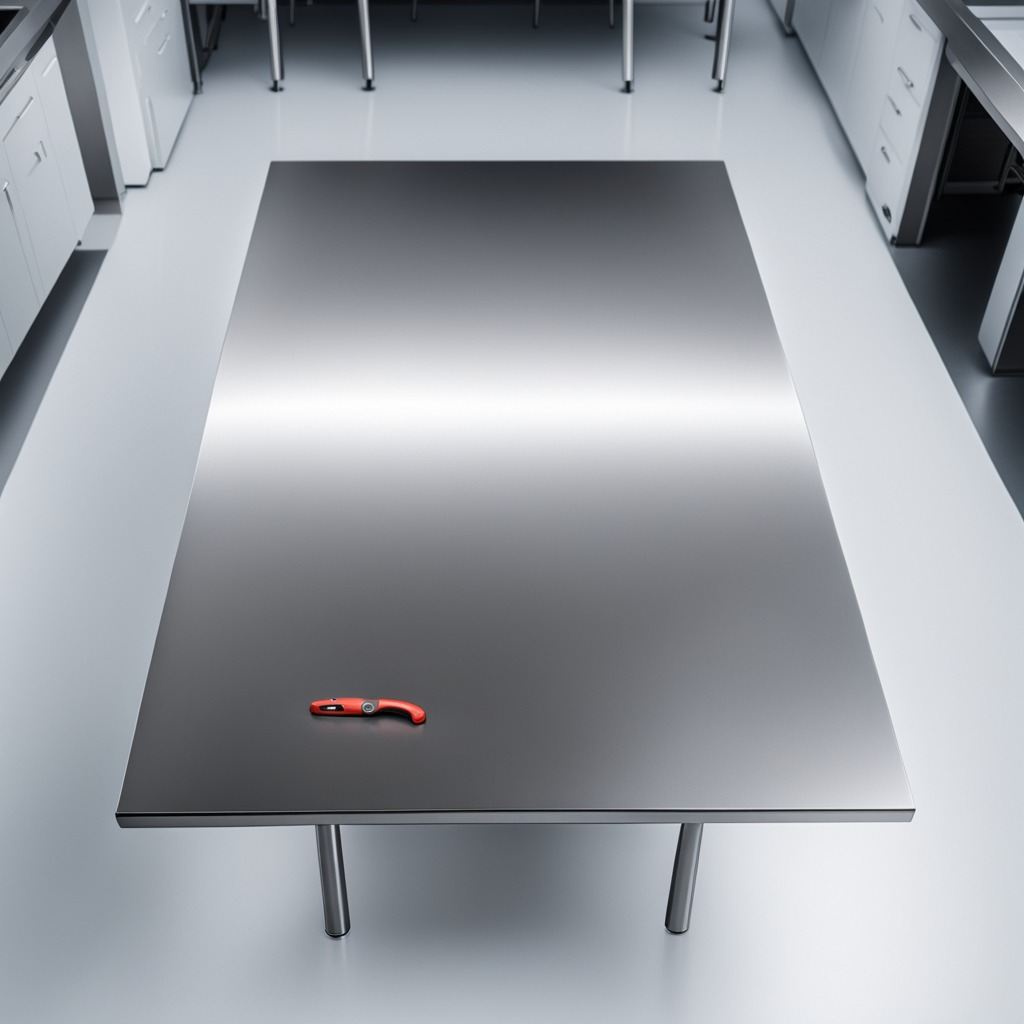
A utility knife is lying on the stainless steel table in a high-end prototyping lab.